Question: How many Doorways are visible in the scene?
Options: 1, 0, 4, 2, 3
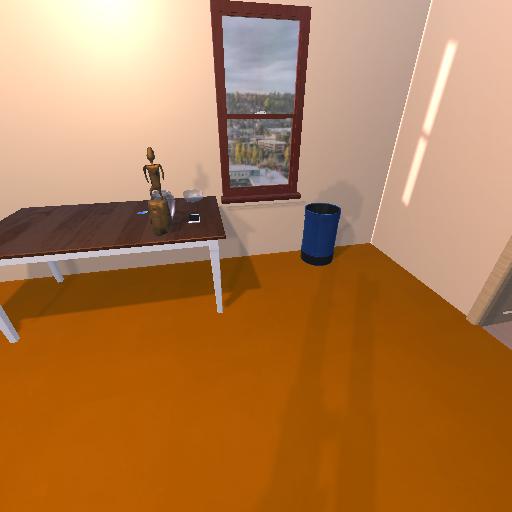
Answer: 1